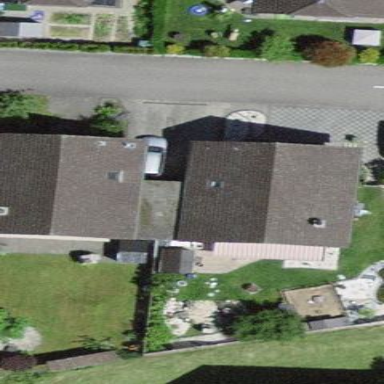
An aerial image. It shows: Detached building.